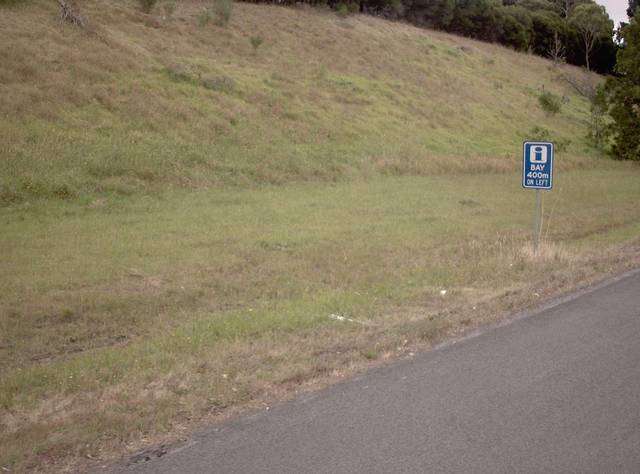
Region: Australia
Coordinates: -38.243, 146.417